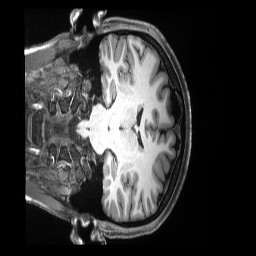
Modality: T1w
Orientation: coronal
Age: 20
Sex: female
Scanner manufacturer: siemens
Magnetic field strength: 3 T
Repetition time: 2.5 s
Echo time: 0.00181 s